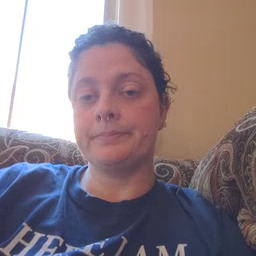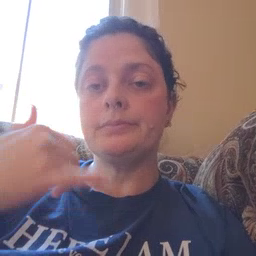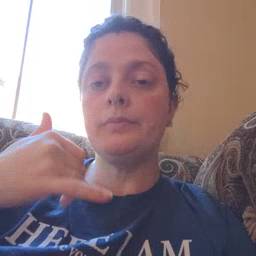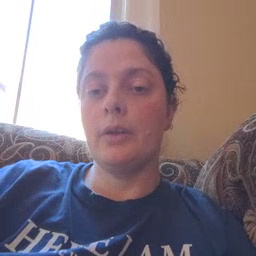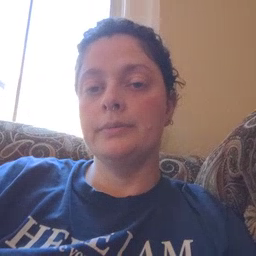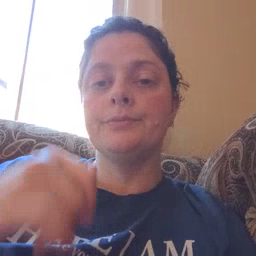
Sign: yellow